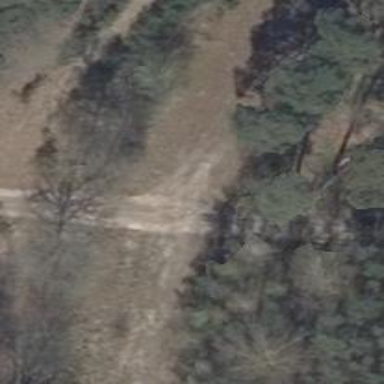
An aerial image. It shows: Compacted grade3 track.